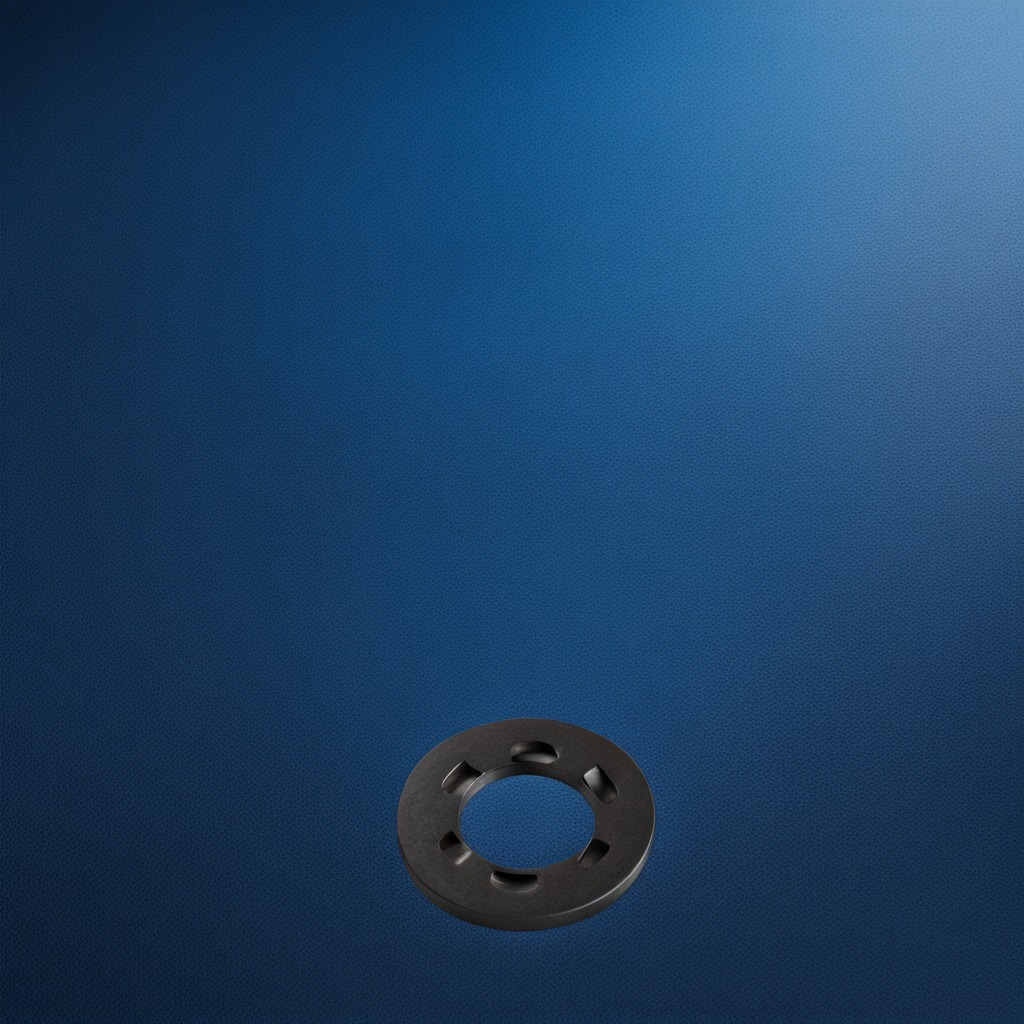
A flat metal washer lies on the blue rubber mat.